Question: I have developed an MVC4 Code First application which is on a secure server environment, it takes information from forms and processes them.
A new requirement has come along to have some 'public/external' forms submit to this and I'm looking for the best approach.
The Form Models are quite complicated and deep, with plenty of inheritance.
It has been stated that the security of the information in the existing internal side is paramount.
So to get data into it I was looking at creating a WCF web service to submit the public forms directly into the internal side, it can only submit. That way we aren't aren't risking exposing existing internal data via the public web server. I need to use the Object Models from the internal side, as some are the same, albeit slightly expanded. Eg. My MasterForm model, from which all other forms inherit. And the master person type, from which the different types of people referenced in the forms are inherited from.
Is that a good approach or is there a better way?
This is where I'm currently at.... and not getting far. (Apologies if icons etc aren't what you'd usually expect, but hopefully you get the idea; I have no Visio!)

In taking this approach so far I've ran into difficulties with the inherited models when serialising/de serialising it is unable to determine. I tried a WCF Data Service hosted along side the WebService to submit a form, but it would not let me use the models from the Data Service to submit over the WCF Form submissions WebService.
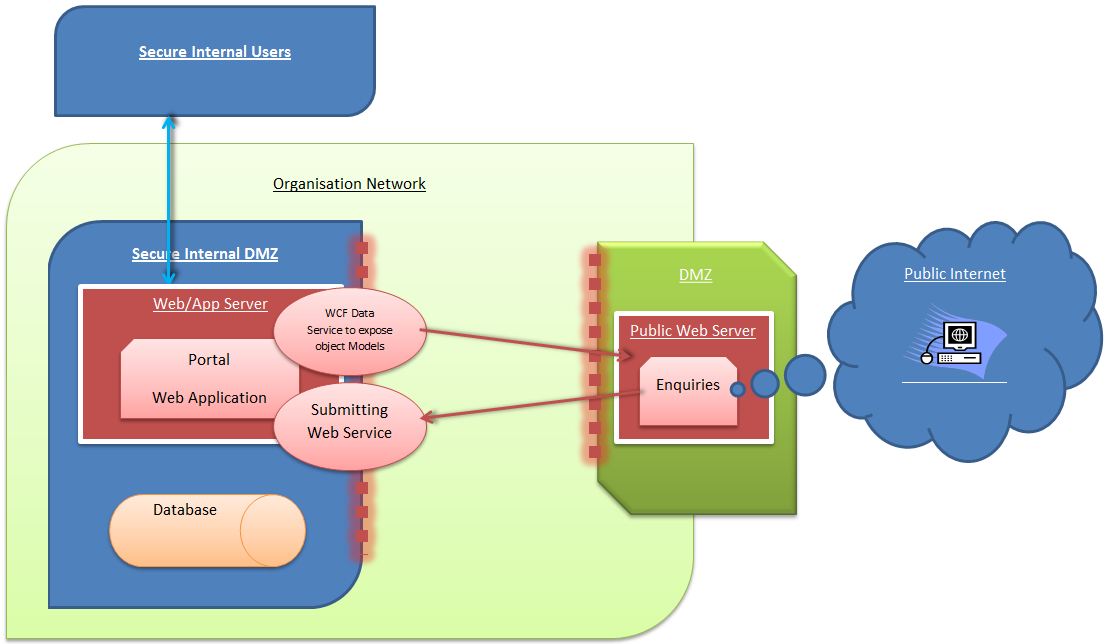
Answer: SOA is definitely the way to go here, and WCF would be the sensible approach in the .Net world.
However, this raises a question surrounding your model design. Exposing / sharing "views" (which is essentially what your form objects are here) across application domains could be seen as bad design.
In this type of scenario, I usually expose fairly rudimentary business objects in my service layer, and create views for each application domain, mapping the relevant data in to each view model. i.e. My WCF service acts as a business layer, allowing your applications to query business specific data.
Also, make sure that you use HTTPS / SSL when passing data to your WCF Service. This requires an SSL certificate, but you generate a self signed one, and just ignore the cert errors. If you're using .Net 4.5, you can use the new <URL>.